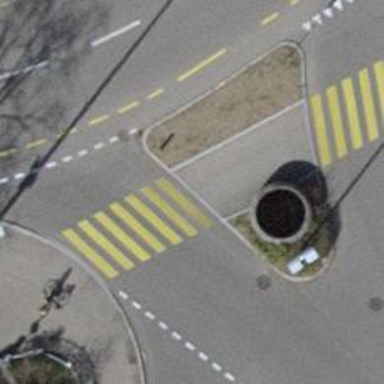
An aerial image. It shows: Kerb barrier.